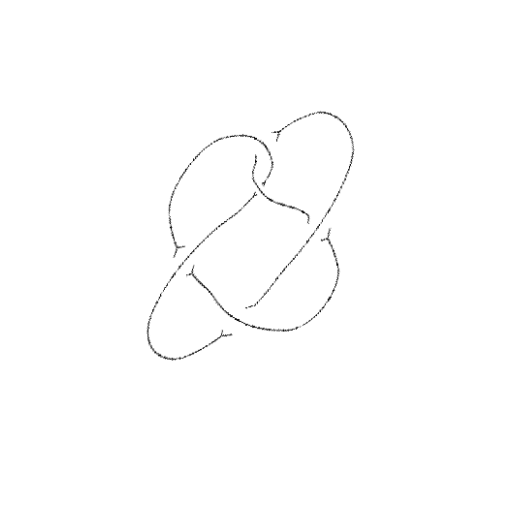
Crossing number: 5